Question: I am using a <URL> to get the cropping coordinates from the image and then i am creating a canvas to download the cropped image.
i have fixed cropping dimensions max at 200x200 pixels
The issue is that the cropped image does not stretch fully to 200 px width of the canvas that it should. See the image below

<URL>
Below is the code
'''
<body>
<img src="Desert.jpg" id="image" style="float:left;"/>
<canvas id="myCanvas" style="height:200px; width:200px; position:absolute; right:50px; top:20px; border:1px dotted black;"></canvas>
<div>
<label><em>y</em>coordinate</label>
<input type="text" name="y" id="y-1" class="form-control" value="0" />
<label><em>x</em> coordinate</label>
<input type="text" name="x" id="x-1" class="form-control" value="0" />
<label>Selected <em>width</em></label>
<input type="text" name="width" id="width-1" class="form-control" value="0" />
<label>Selected <em>height</em></label>
<input type="text" name="width" id="height-1" class="form-control" value="0" />
</div>
</body>
<script type="text/javascript">
document.getElementById('image').onload = function() {
new Cropper(image, {
// options
max_width: 200,
max_height: 200,
update: function(coordinates) {
console.log(coordinates);
console.log(image);
for (var i in coordinates) {
document.getElementById(i + '-1').value = coordinates[i];
}
var canvas = document.getElementById('myCanvas');
var context = canvas.getContext('2d');
context.drawImage(image, coordinates['x'],coordinates['y'], coordinates['width'],coordinates['height'], 0, 0, 200, 200);
}
});
}
</script>
'''
Any help ?
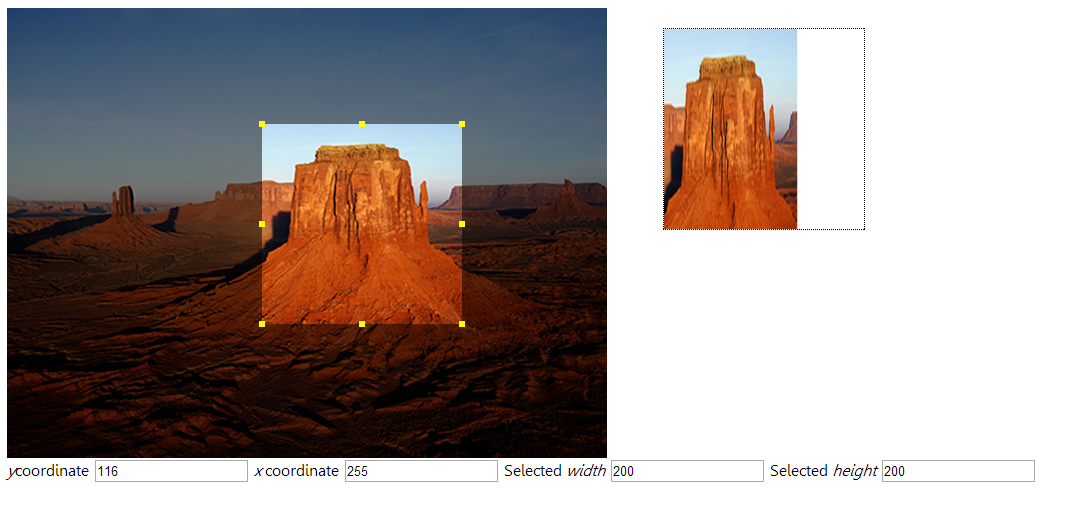
Answer: Canvas use width and height attributes.
'''
<canvas id="myCanvas" width="200" height="200" style="height:200px; width:200px; posit...
'''
<URL>
So it does not have the size you want unless you specify if.
<URL>